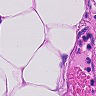
Metastatic tissue present: no